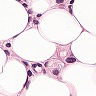
Metastatic tissue present: yes